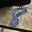
Label: 8